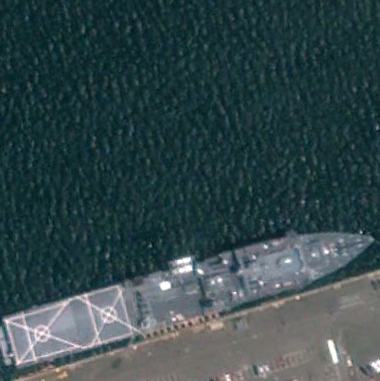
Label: combat